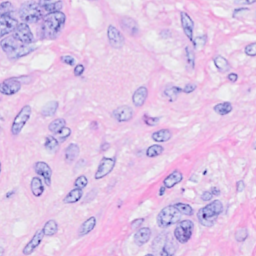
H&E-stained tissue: Breast